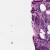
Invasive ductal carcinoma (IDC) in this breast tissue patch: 1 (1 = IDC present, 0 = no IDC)